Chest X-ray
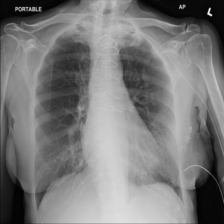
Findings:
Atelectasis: negative
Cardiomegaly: negative
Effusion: negative
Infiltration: negative
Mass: negative
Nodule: negative
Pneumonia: negative
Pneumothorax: negative
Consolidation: negative
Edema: negative
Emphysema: negative
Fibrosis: negative
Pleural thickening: negative
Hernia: negative